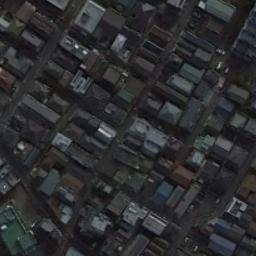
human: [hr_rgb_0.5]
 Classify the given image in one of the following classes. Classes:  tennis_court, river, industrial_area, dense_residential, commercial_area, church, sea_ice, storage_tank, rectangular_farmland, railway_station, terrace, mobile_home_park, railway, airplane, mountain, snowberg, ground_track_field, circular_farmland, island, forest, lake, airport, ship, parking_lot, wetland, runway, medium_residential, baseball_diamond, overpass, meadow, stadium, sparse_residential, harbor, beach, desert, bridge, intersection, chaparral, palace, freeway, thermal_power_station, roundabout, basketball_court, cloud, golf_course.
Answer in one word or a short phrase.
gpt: dense_residential